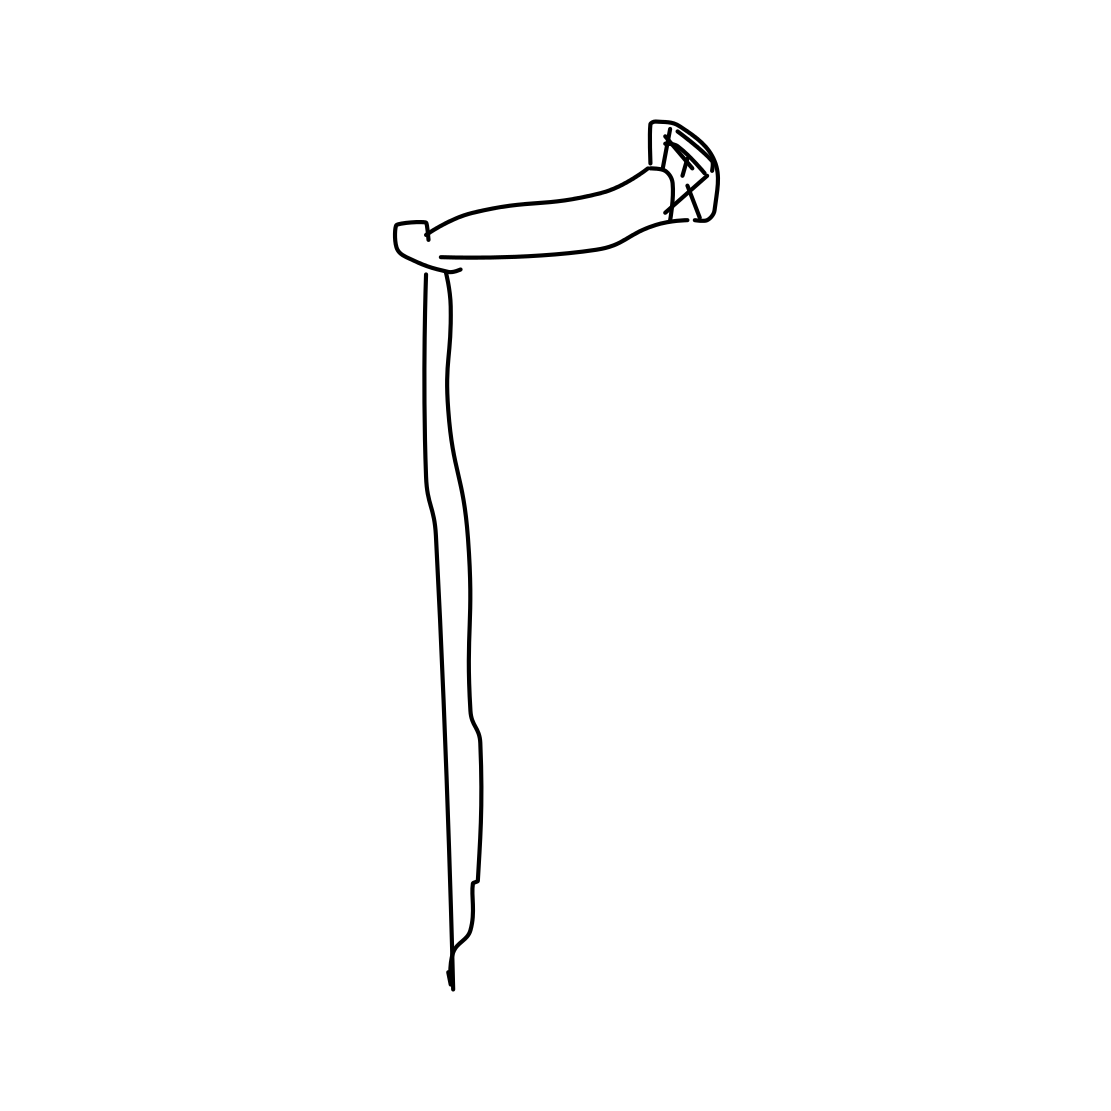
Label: microphone